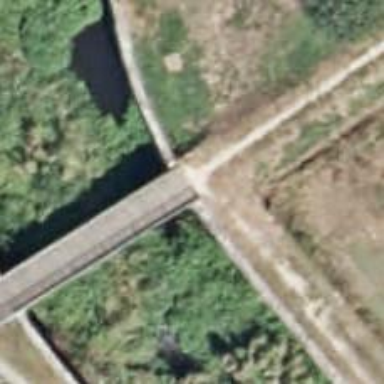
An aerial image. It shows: Path leading to bridge.